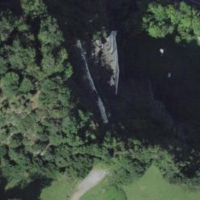
EUNIS habitat code: 25
Species observed at this site:
Maniola jurtina
Trichius fasciatus
Milvus migrans